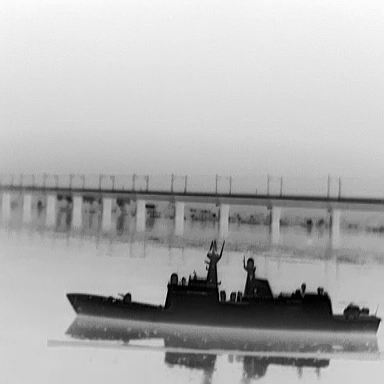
There is a warship in the infrared image.